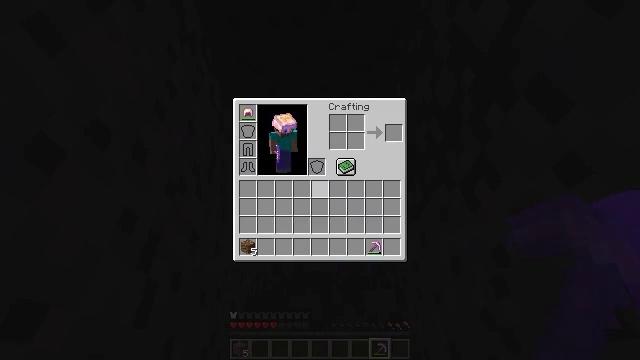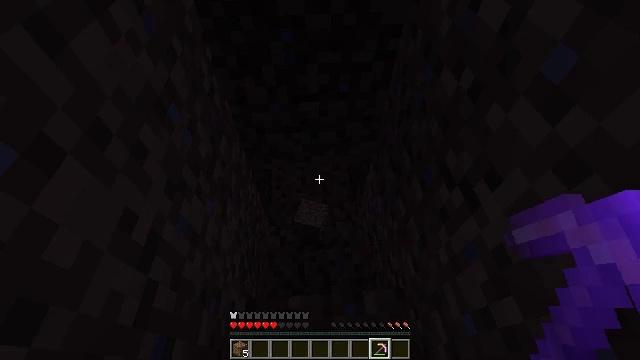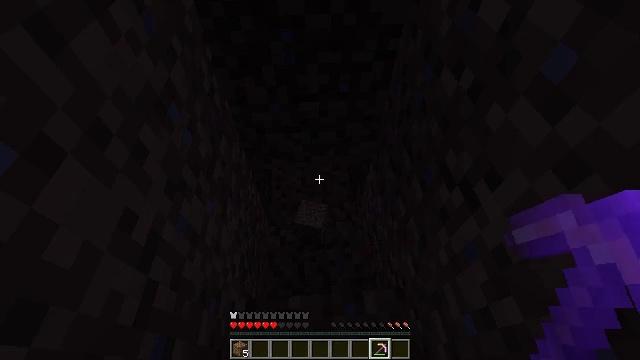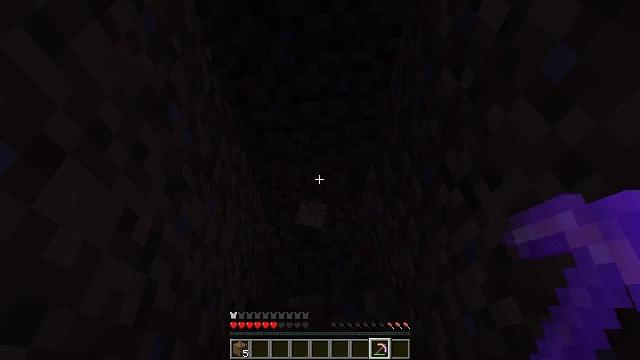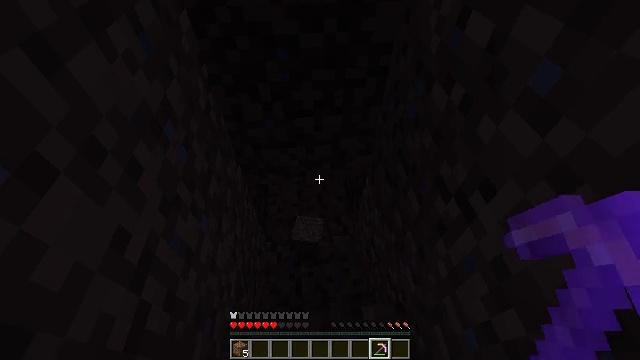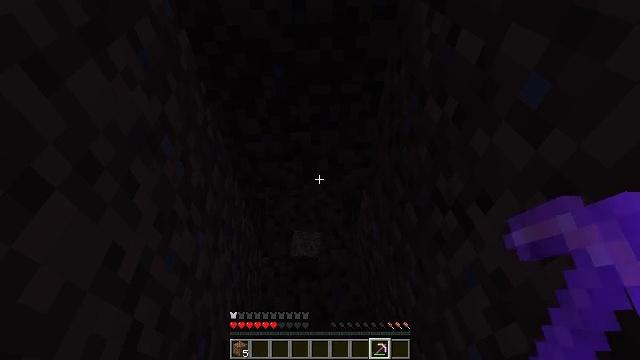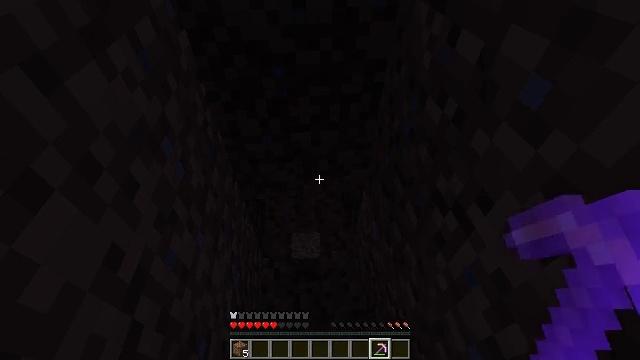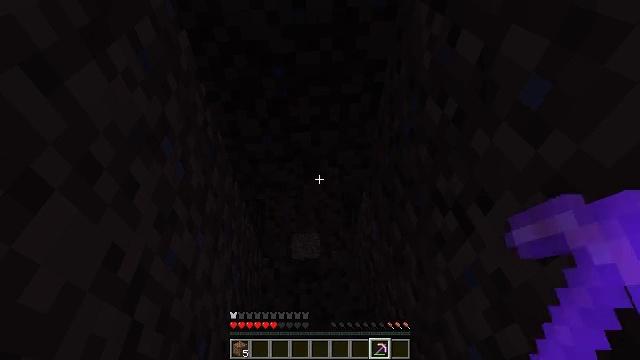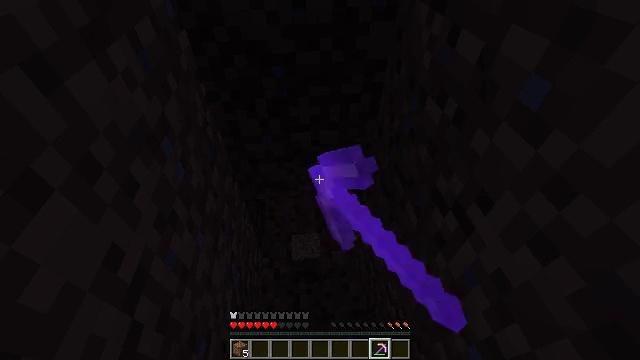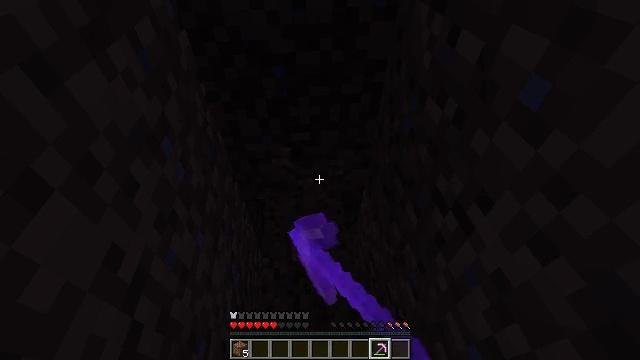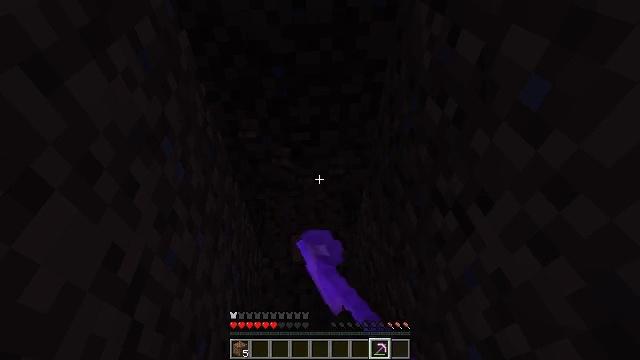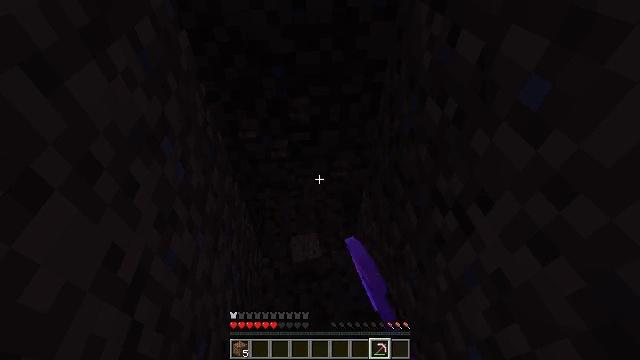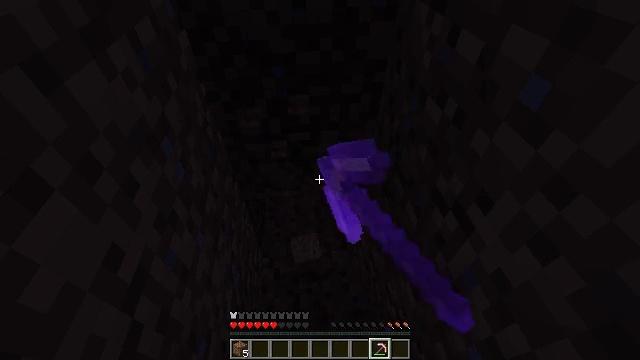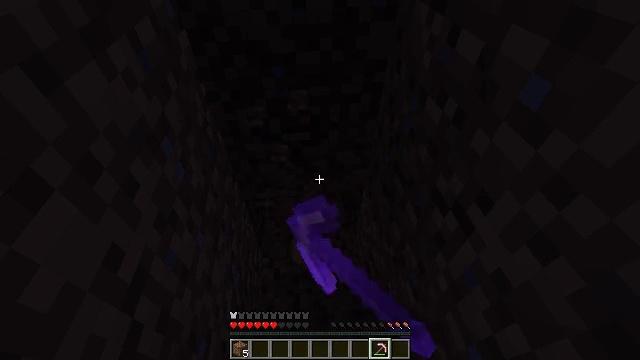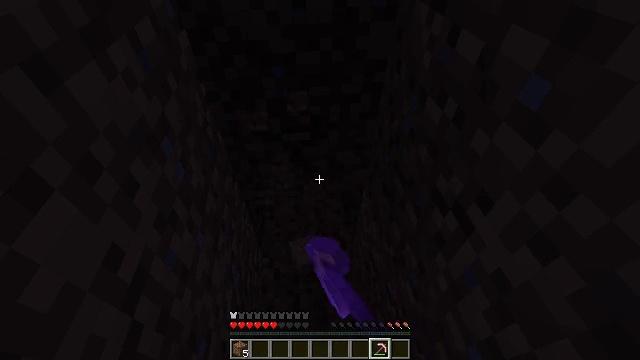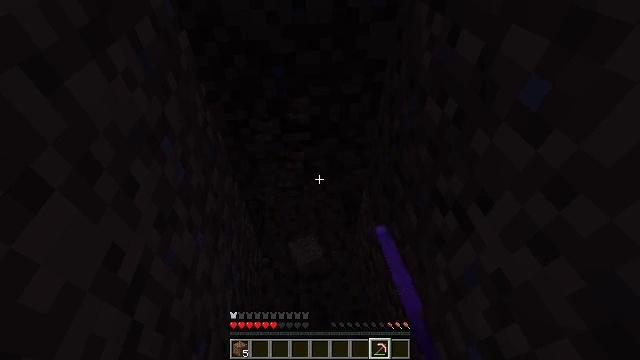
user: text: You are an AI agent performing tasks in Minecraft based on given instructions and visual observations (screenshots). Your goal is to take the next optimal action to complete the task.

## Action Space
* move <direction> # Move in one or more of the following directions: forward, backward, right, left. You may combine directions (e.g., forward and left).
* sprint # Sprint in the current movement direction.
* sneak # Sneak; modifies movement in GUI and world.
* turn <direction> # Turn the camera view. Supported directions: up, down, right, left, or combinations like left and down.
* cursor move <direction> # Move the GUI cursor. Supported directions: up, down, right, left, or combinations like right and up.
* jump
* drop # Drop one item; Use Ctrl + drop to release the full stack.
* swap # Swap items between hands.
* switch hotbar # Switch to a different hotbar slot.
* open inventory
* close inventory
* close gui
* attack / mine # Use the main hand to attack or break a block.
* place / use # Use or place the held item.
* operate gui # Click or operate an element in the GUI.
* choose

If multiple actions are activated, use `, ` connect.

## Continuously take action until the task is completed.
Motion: motion action
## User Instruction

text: Mine dirt from the ground.
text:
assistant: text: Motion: no_op
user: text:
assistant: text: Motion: no_op
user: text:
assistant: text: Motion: no_op
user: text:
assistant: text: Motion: turn right and up
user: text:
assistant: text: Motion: turn up
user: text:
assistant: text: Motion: no_op
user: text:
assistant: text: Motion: attack / mine
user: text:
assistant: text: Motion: attack / mine
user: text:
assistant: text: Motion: attack / mine
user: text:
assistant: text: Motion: attack / mine
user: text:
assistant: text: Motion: attack / mine
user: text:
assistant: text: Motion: attack / mine
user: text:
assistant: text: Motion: attack / mine
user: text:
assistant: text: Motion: attack / mine
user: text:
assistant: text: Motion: attack / mine
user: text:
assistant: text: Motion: attack / mine
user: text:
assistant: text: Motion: attack / mine
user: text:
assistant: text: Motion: attack / mine
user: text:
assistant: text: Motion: attack / mine
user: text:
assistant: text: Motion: attack / mine
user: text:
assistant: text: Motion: attack / mine
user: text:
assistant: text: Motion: attack / mine
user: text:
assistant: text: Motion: attack / mine
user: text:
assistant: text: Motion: attack / mine
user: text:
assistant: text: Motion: attack / mine
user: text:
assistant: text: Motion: attack / mine
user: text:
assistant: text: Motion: attack / mine
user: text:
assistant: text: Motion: attack / mine
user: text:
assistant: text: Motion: attack / mine
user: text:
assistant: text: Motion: attack / mine